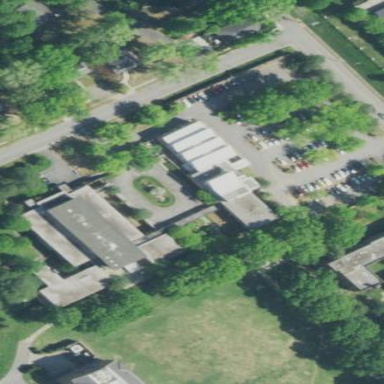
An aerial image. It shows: View of university building.